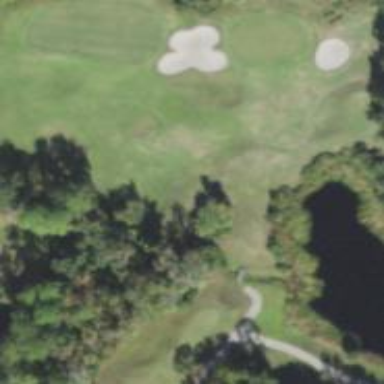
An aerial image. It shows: Golf tee.